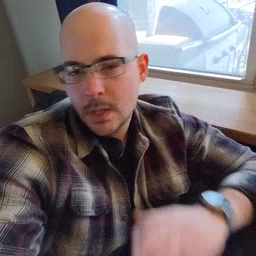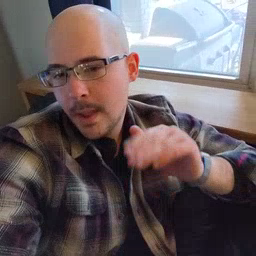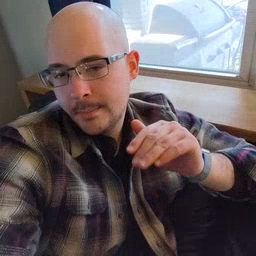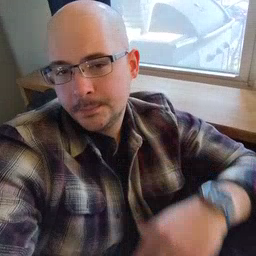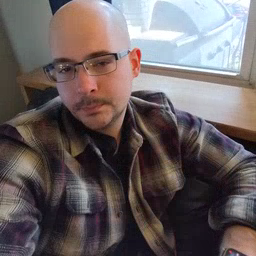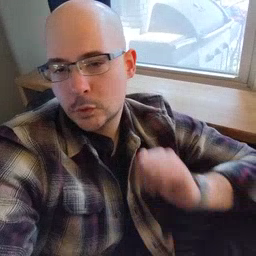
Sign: bye